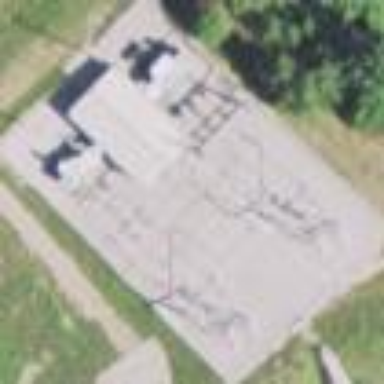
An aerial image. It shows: Industrial substation with power supply facilities.